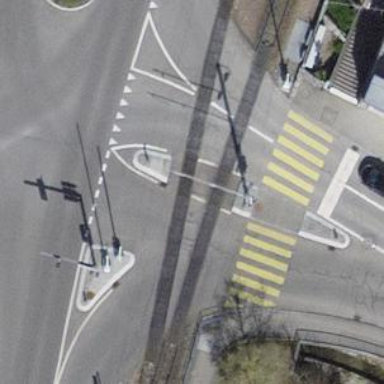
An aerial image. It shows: Level crossing with barrier for the railway.